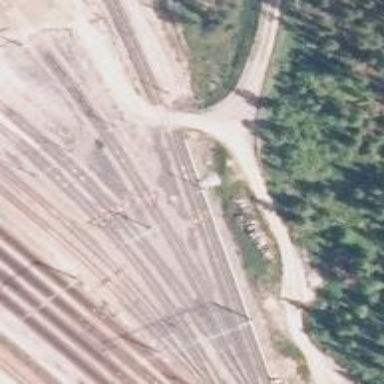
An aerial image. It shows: Railway signal.